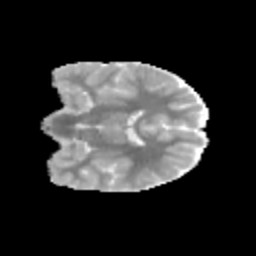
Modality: MD
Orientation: coronal
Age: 10
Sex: male
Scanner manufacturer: siemens
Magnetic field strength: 3 T
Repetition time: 3.8 s
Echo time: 0.07 s